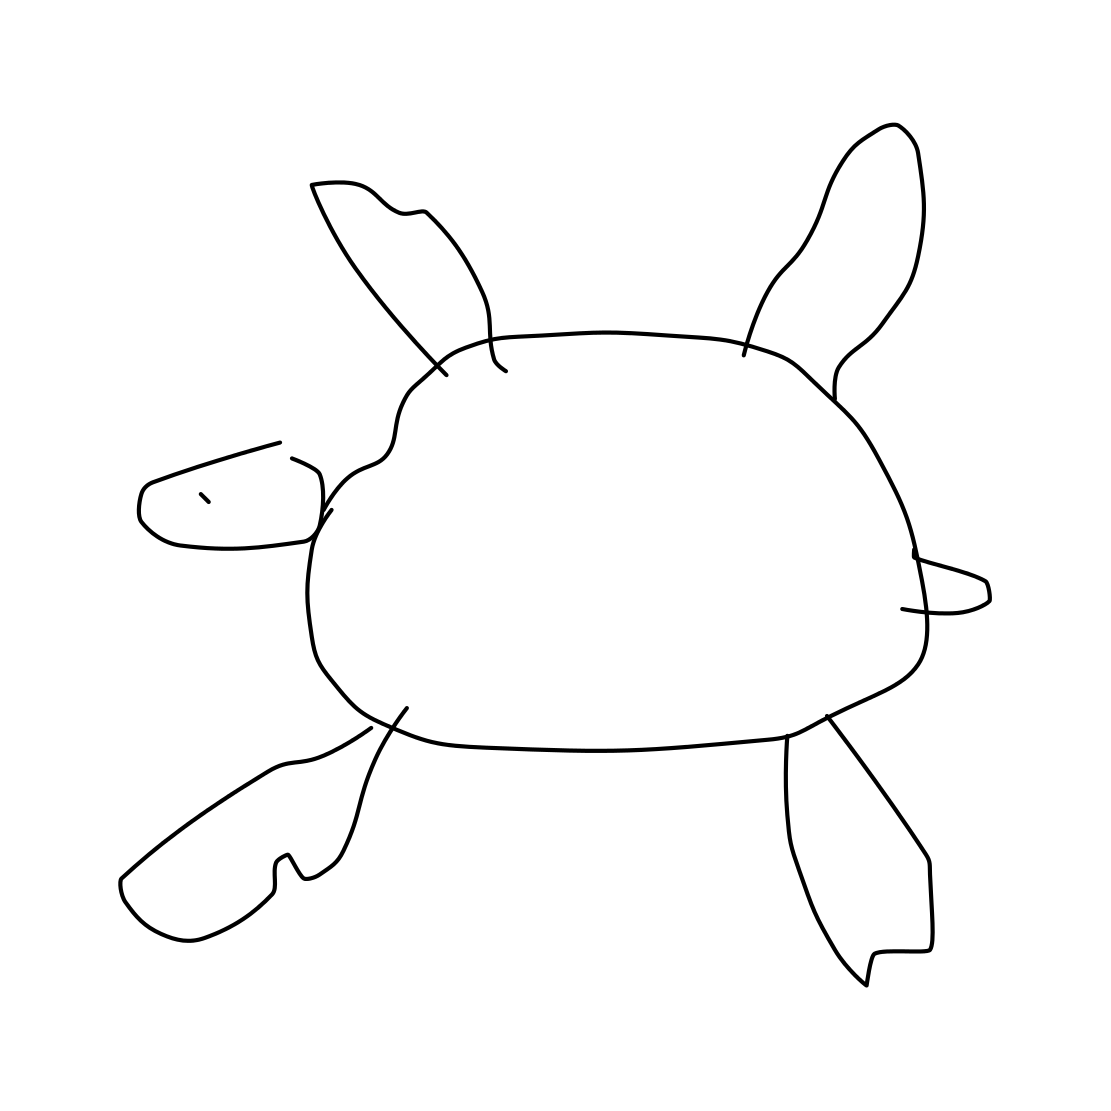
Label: sea turtle